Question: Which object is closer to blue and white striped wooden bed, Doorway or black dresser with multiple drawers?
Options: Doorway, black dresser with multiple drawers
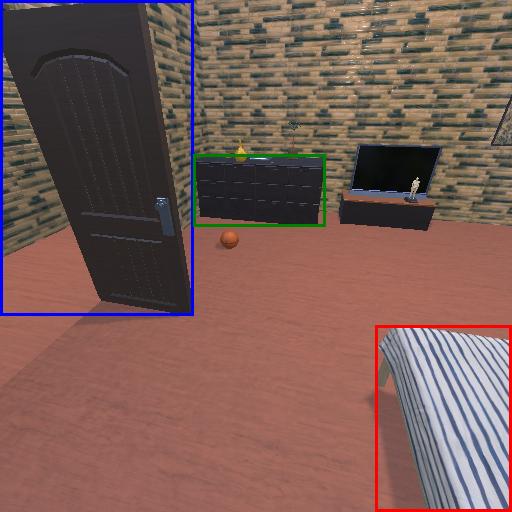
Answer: Doorway